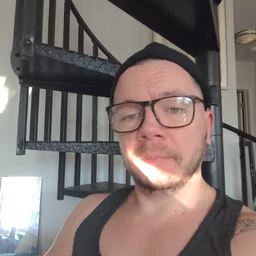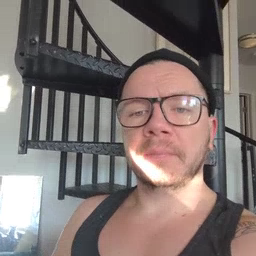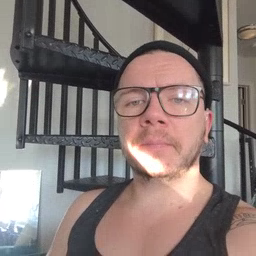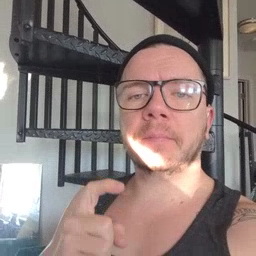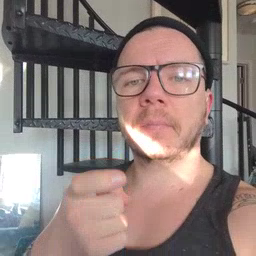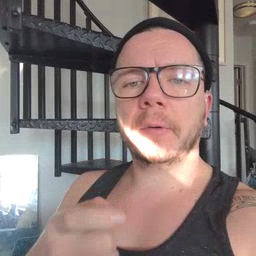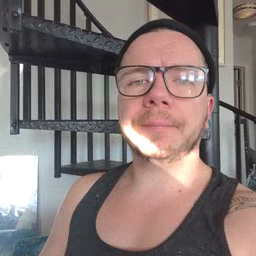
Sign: gift